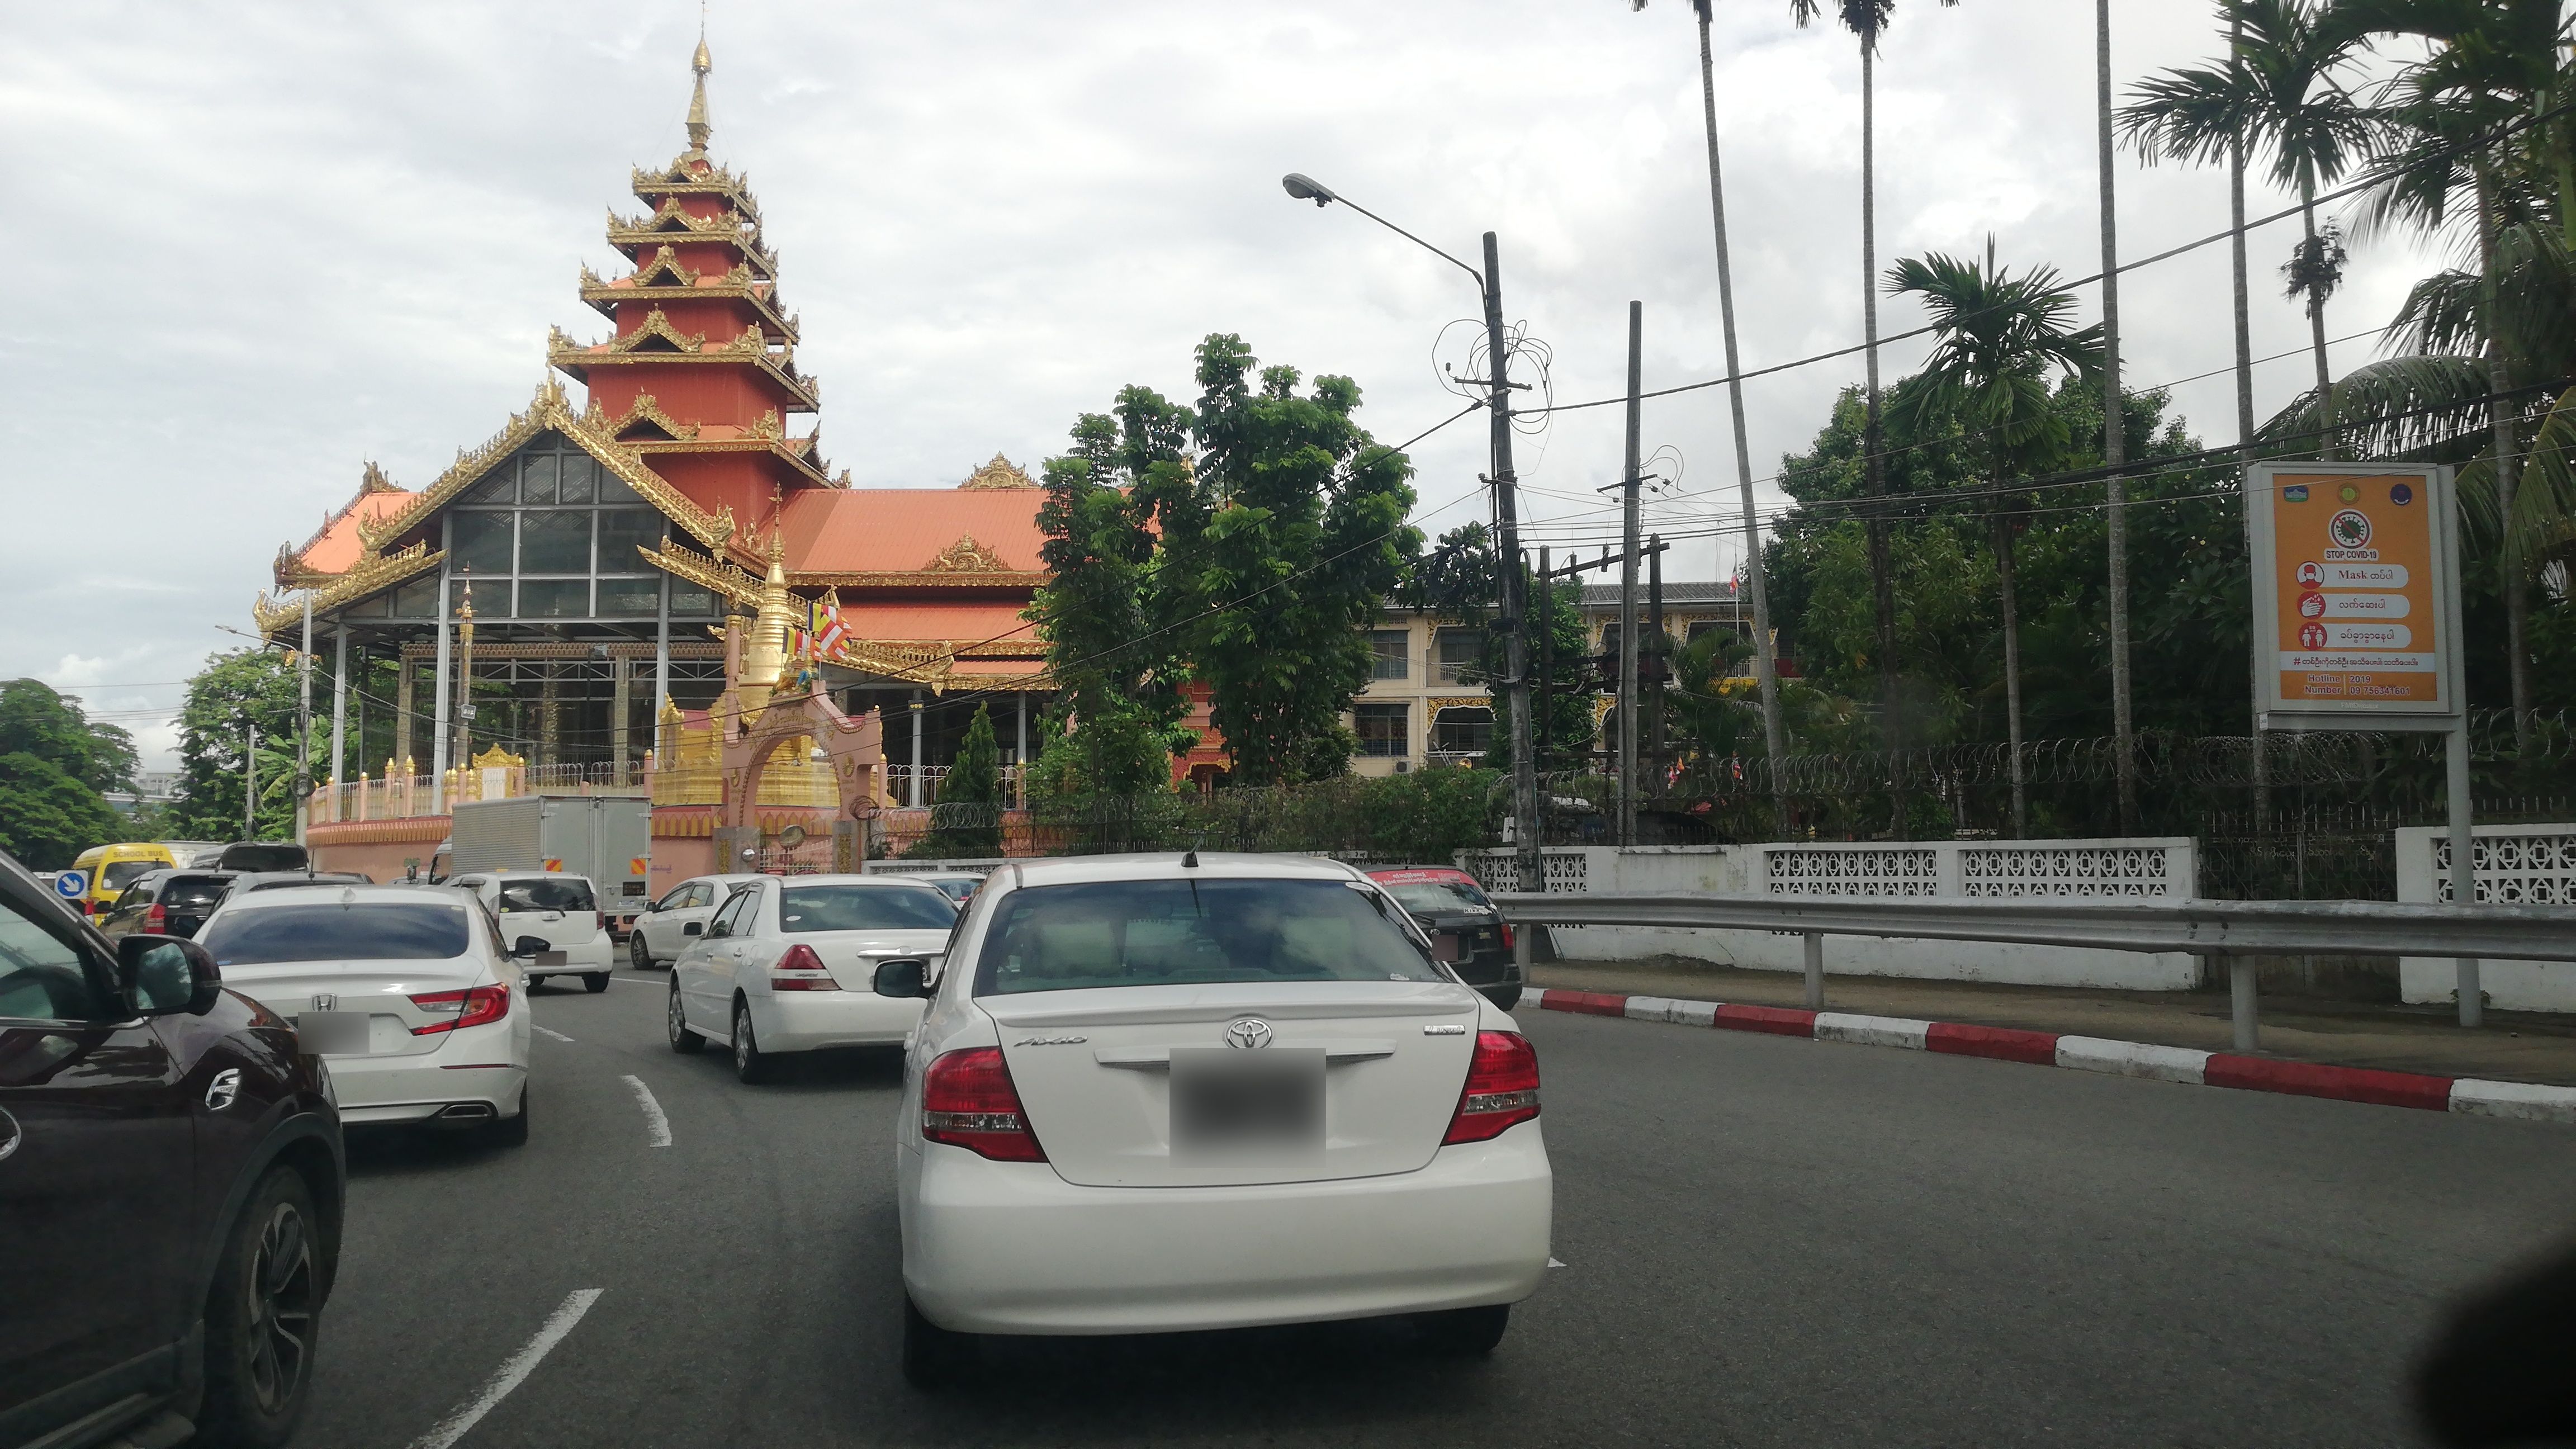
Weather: cloudy
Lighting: day
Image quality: good
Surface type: driving surface
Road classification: primary, secondary
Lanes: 3
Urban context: urban centre
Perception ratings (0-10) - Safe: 8.62, Lively: 8.72, Beautiful: 1.65, Boring: 2.62, Depressing: 3.23, Wealthy: 6.69